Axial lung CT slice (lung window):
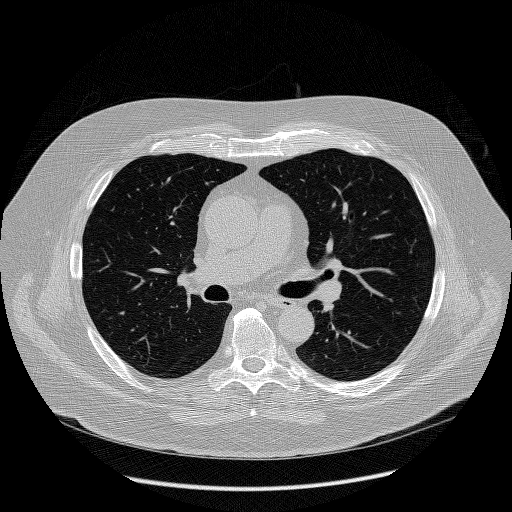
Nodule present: no